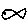
Label: fish